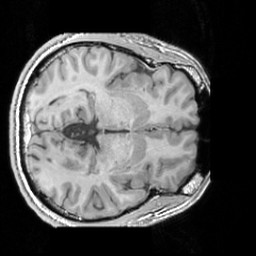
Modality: T1w
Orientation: axial
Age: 33
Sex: male
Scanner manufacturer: siemens
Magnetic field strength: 3 T
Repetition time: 1.63 s
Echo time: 0.00311 s